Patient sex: F
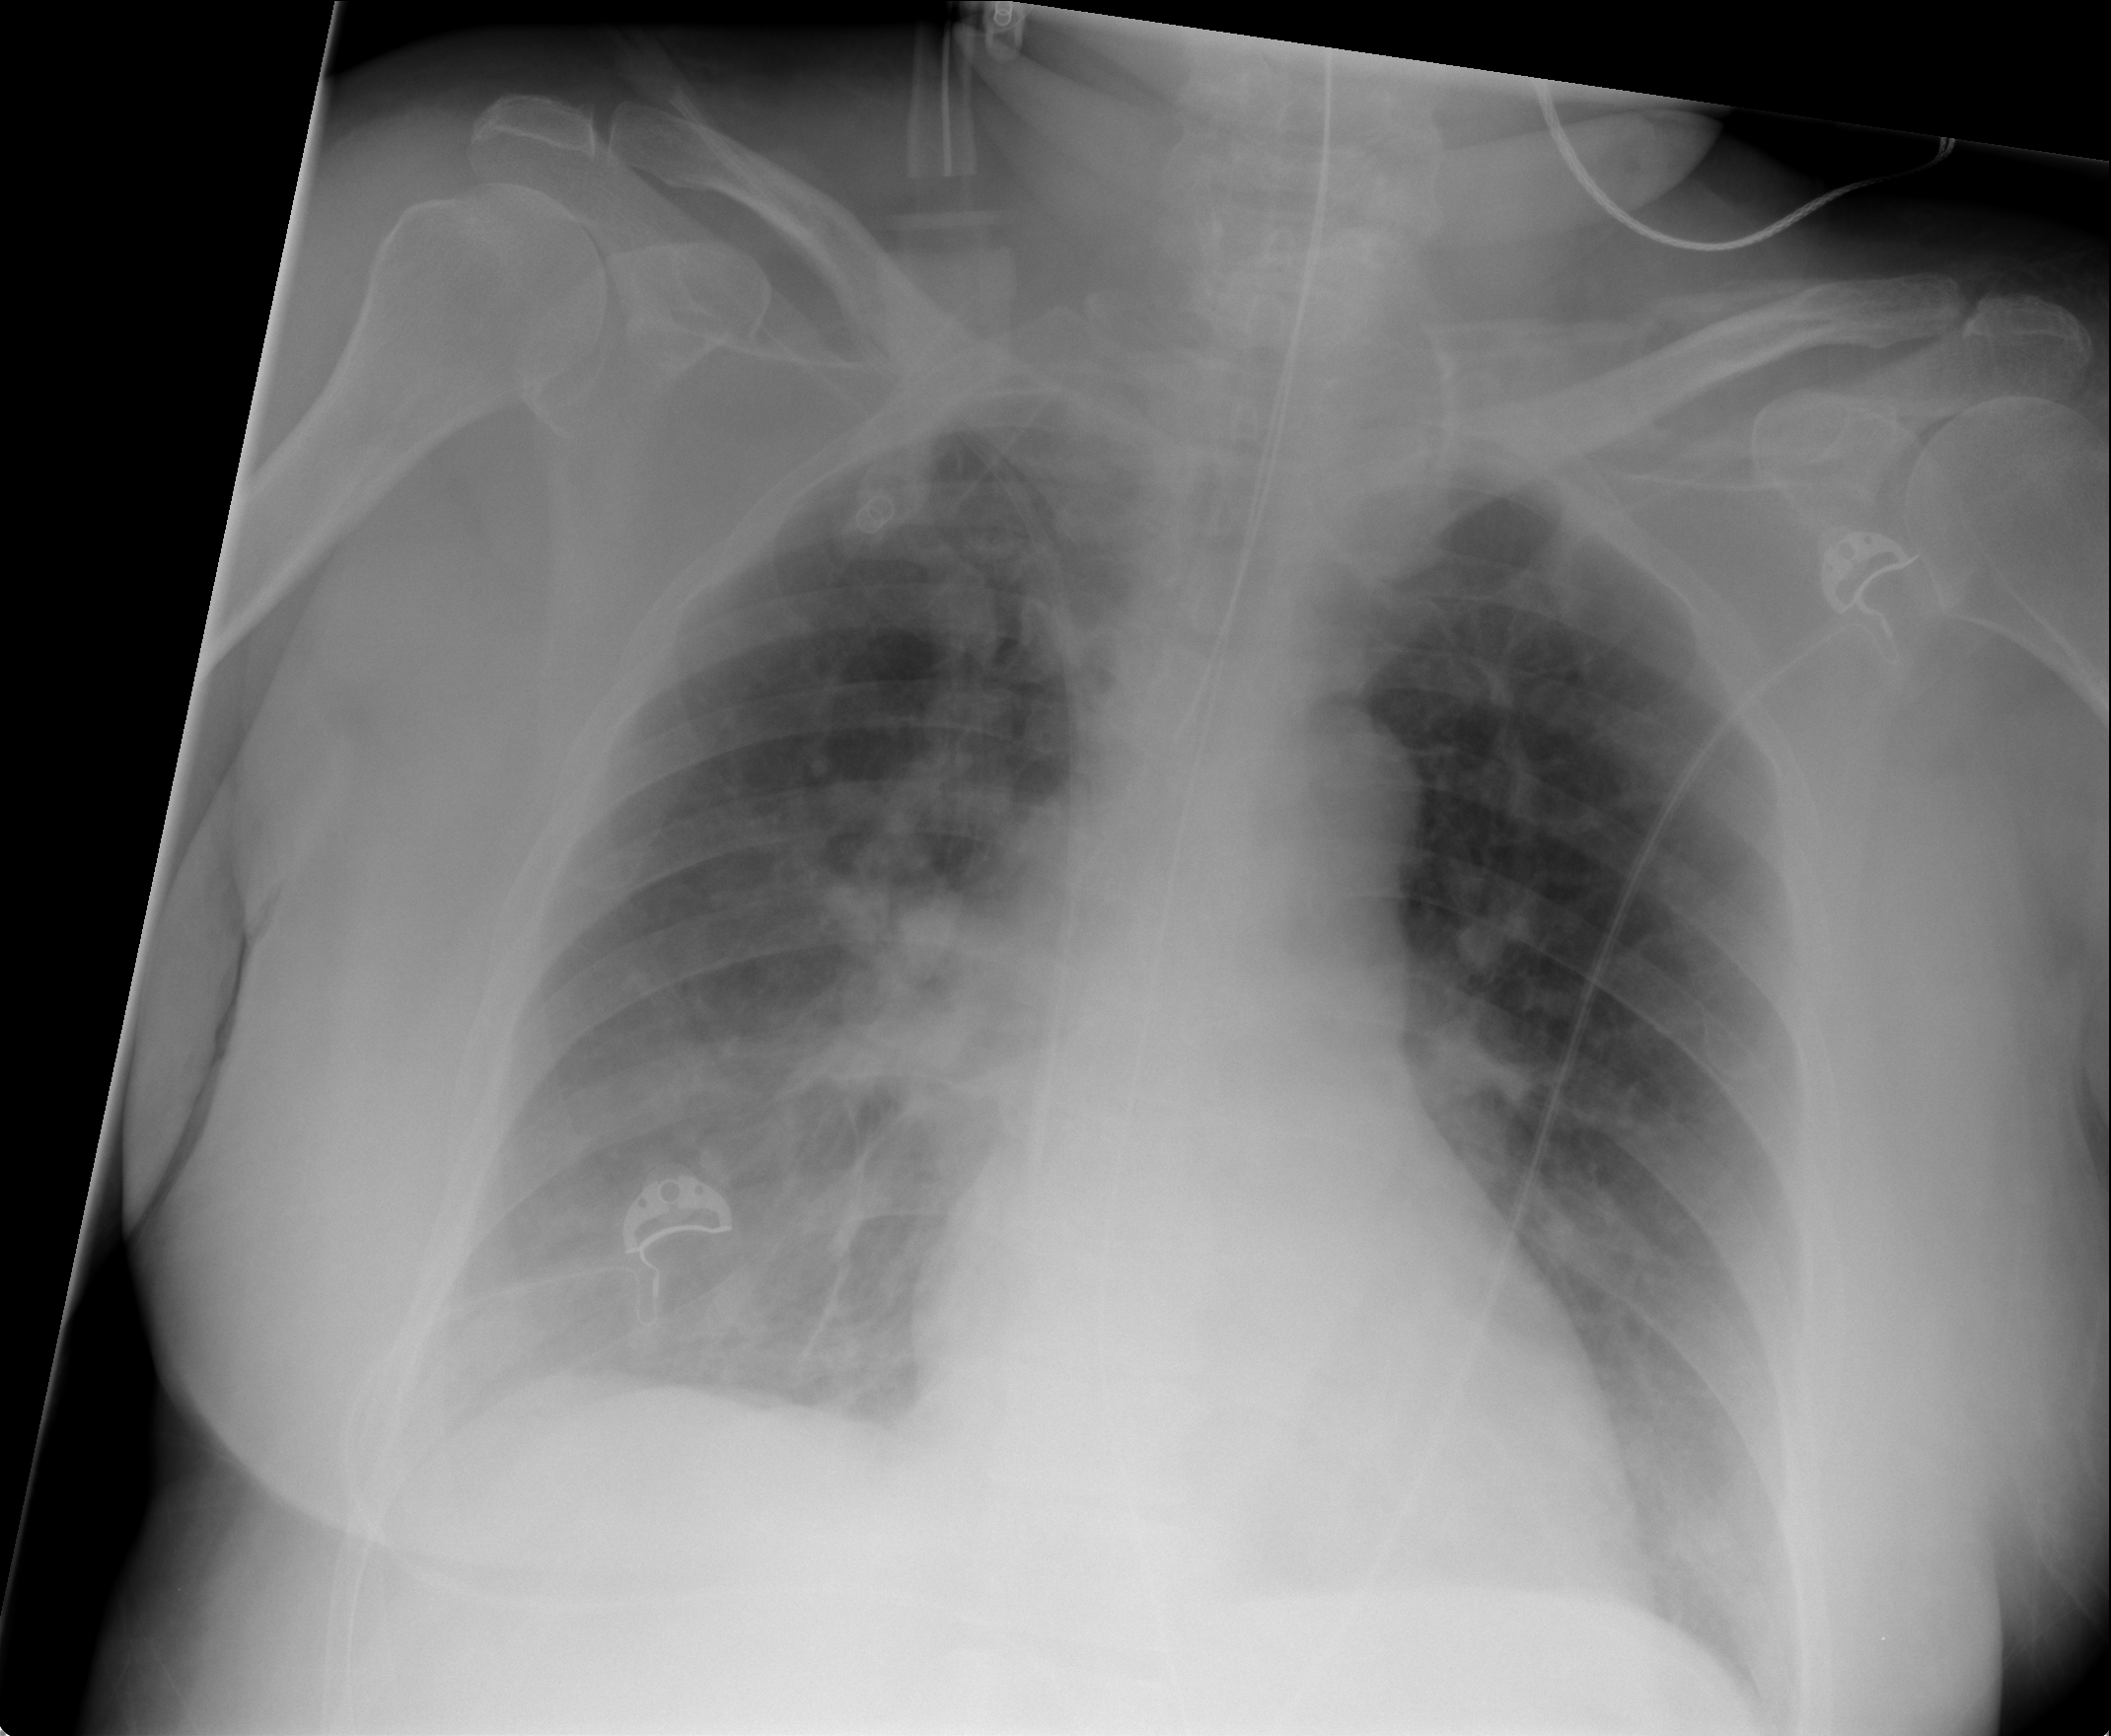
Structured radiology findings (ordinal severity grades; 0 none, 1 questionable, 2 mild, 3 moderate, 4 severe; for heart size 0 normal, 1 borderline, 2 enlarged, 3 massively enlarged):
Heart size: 1
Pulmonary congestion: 2
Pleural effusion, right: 1
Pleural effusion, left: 0
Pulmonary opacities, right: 2
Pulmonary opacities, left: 1
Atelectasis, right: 2
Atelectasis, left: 2